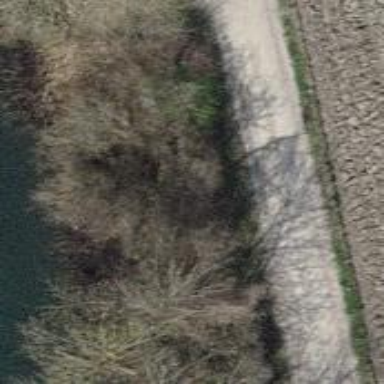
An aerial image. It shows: Gravel track road.